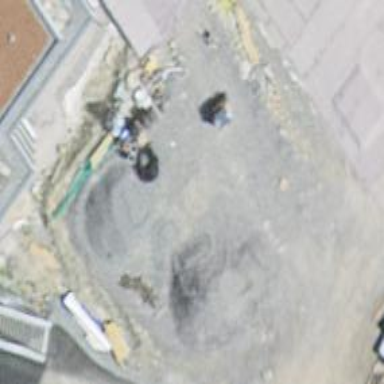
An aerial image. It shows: Playground area for leisure land.